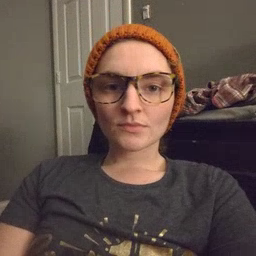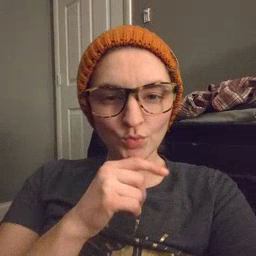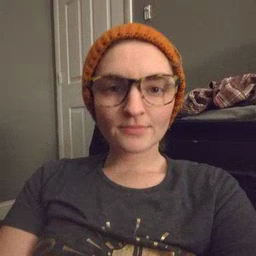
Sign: who